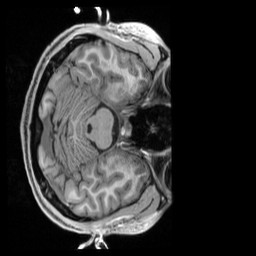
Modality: T1w
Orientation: axial
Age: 24
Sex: male
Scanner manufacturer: siemens
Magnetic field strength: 3 T
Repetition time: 2.5 s
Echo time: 0.00296 s